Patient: sex M, age 44
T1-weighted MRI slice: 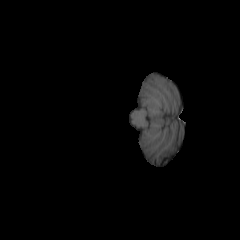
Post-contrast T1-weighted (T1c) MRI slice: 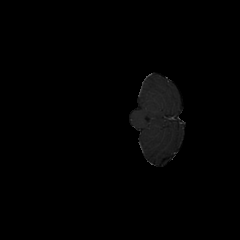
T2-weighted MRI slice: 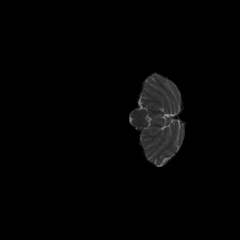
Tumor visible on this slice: no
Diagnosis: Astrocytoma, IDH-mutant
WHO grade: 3